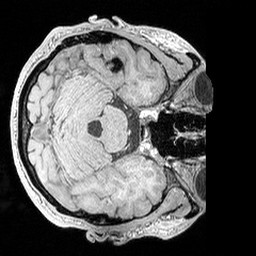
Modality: MP2RAGE
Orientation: axial
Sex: male
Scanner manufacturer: siemens
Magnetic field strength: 3 T
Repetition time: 5 s
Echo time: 0.00292 s